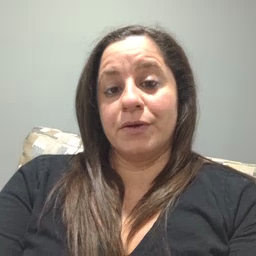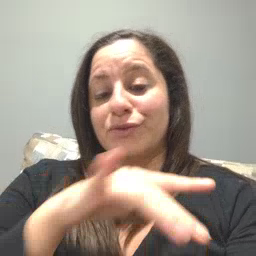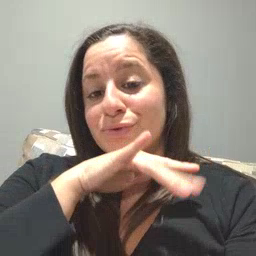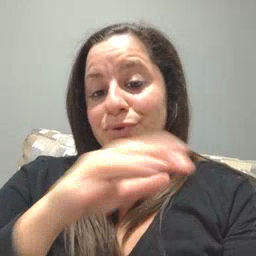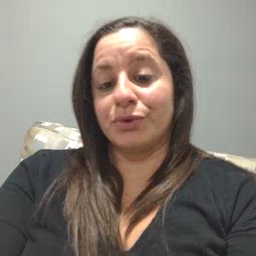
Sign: dirty